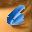
Label: 6